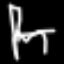
Label: chair